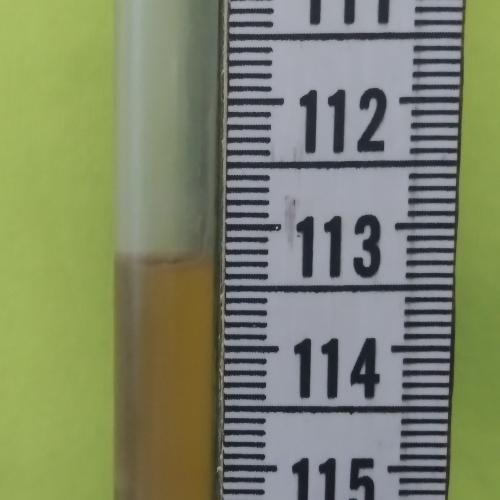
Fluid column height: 113.3 cm